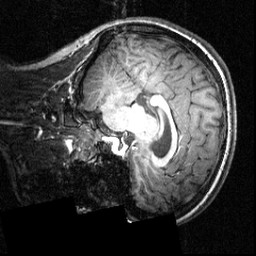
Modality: T1w
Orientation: sagittal
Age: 18
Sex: female
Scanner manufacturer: siemens
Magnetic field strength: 3.951 T
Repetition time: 1.5 s
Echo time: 0.00335 s